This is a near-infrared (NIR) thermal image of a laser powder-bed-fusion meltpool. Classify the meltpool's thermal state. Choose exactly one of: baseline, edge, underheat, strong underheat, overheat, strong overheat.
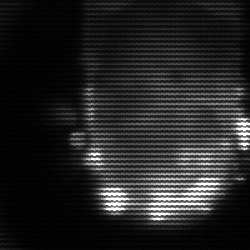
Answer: baseline